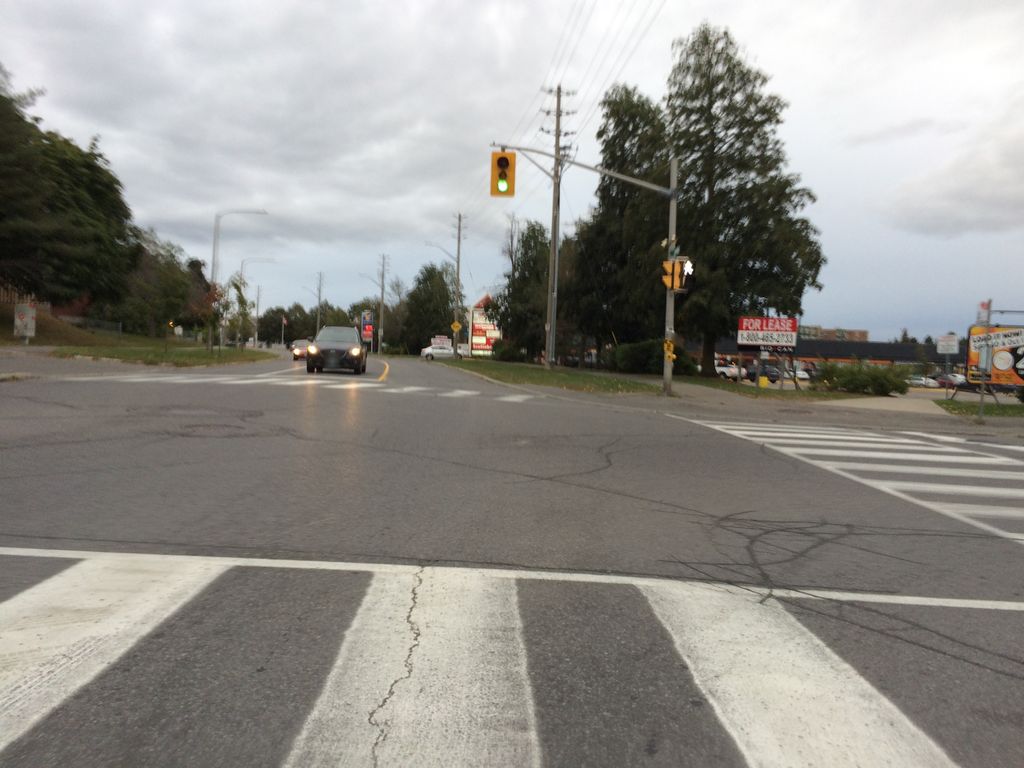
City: ottawa-gatineau